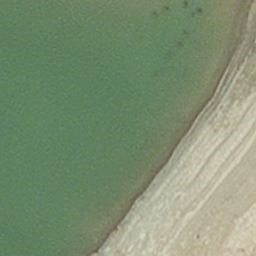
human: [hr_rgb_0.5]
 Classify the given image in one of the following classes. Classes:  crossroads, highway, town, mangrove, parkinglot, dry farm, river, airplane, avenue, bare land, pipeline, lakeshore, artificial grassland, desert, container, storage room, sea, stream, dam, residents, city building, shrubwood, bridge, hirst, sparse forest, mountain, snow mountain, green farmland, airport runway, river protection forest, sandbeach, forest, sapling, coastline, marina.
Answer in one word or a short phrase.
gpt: hirst